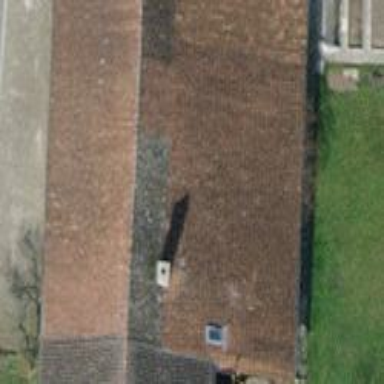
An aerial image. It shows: House with tiled roof.